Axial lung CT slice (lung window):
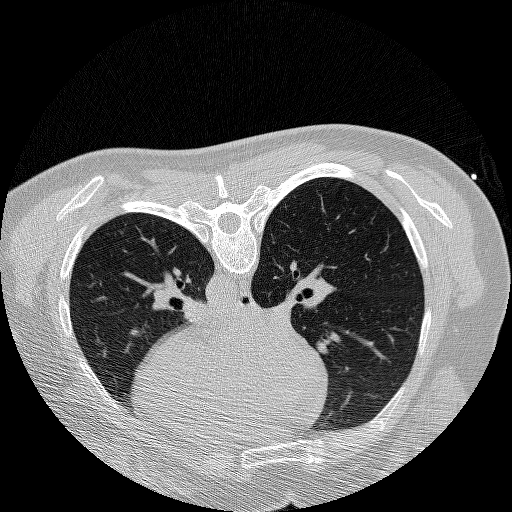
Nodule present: no